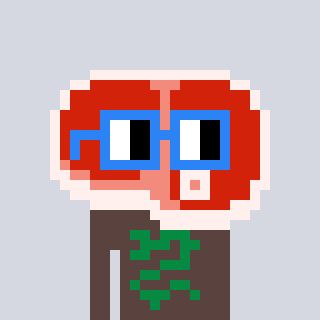
a pixel art character with square blue glasses, a steak-shaped head and a darkbrown-colored body on a cool background